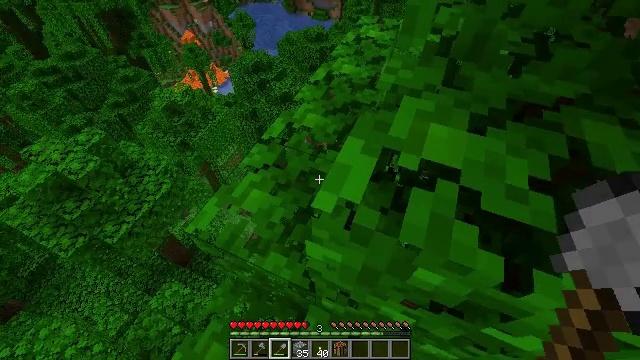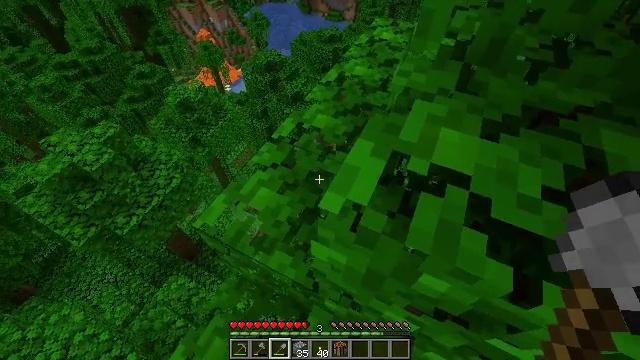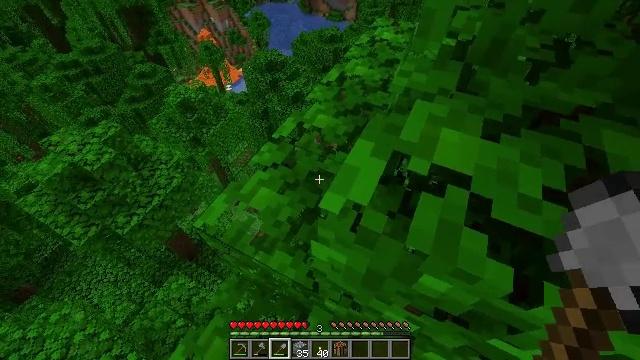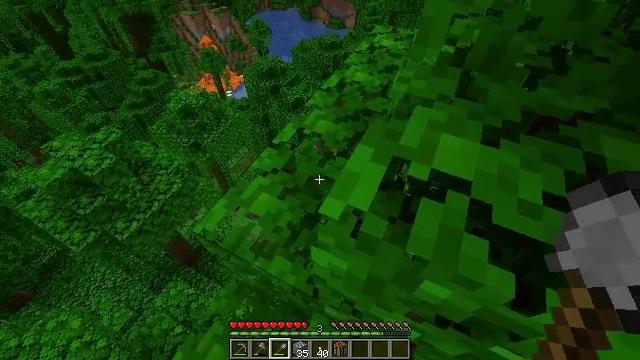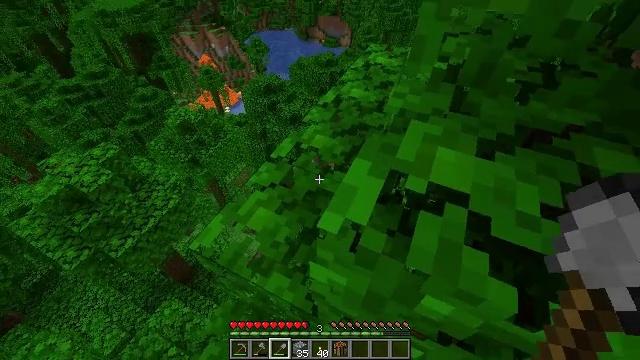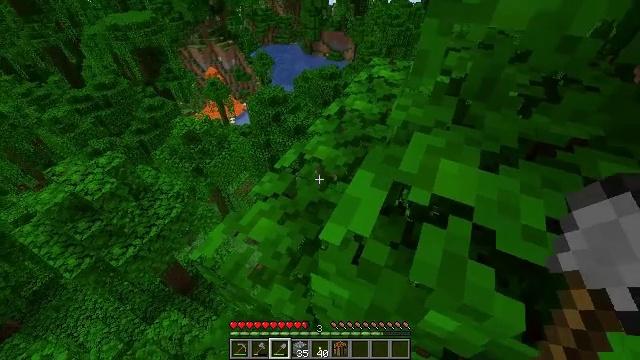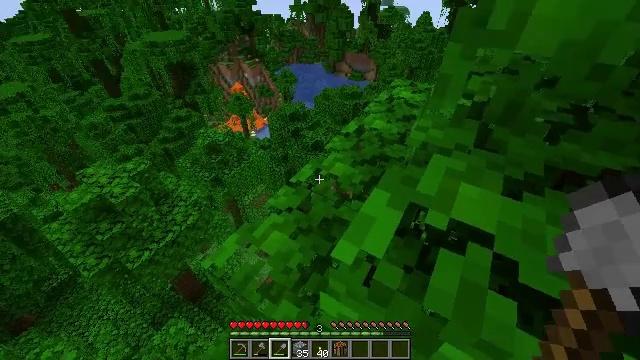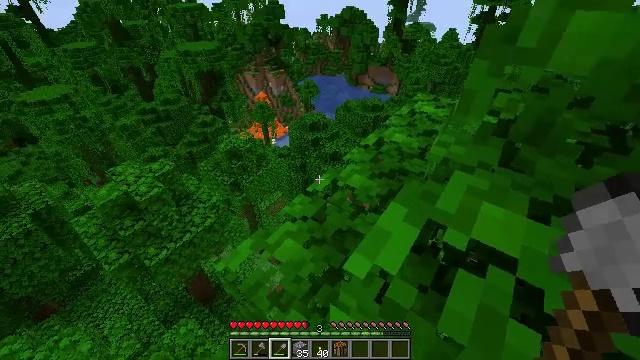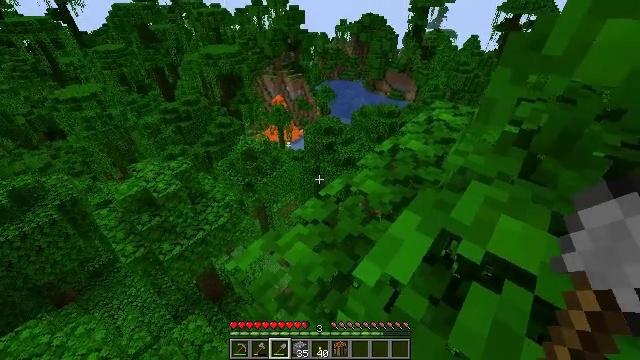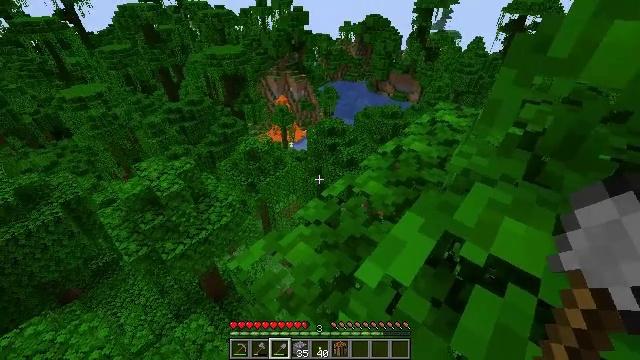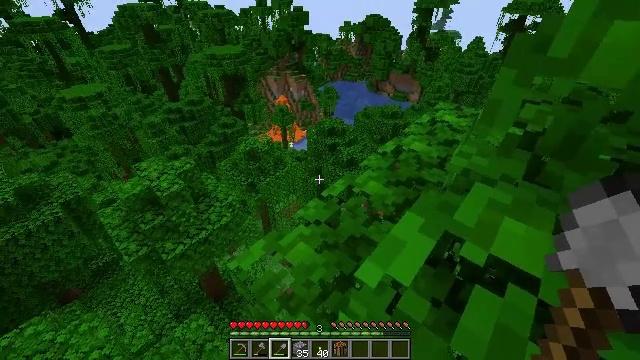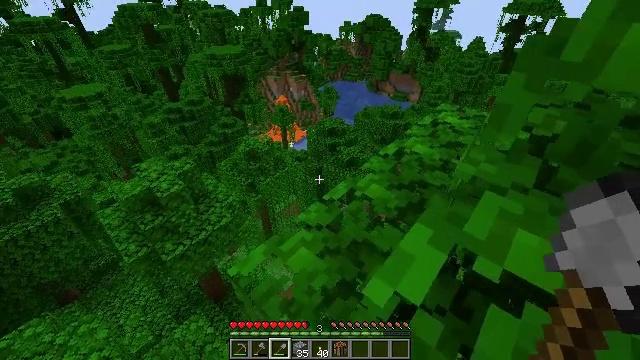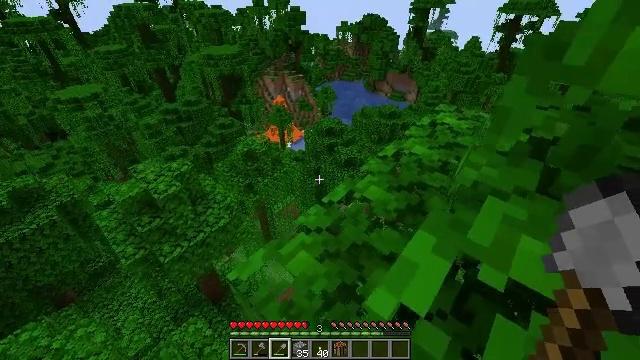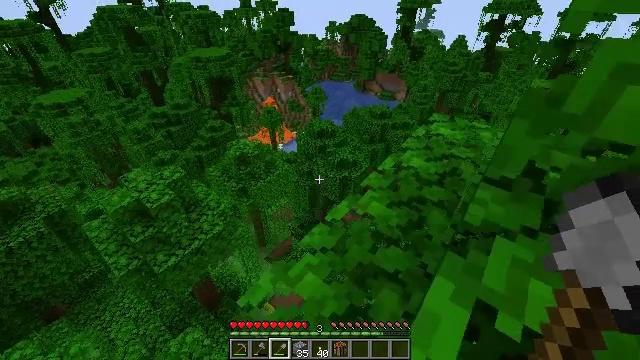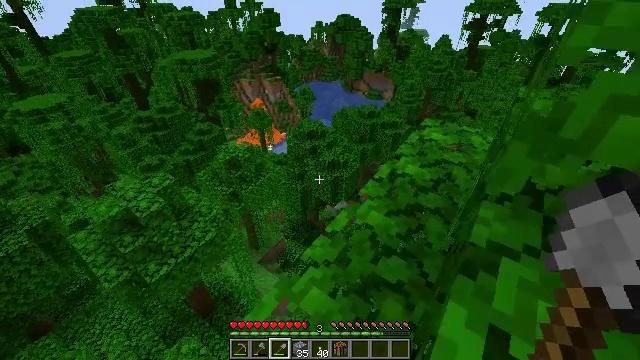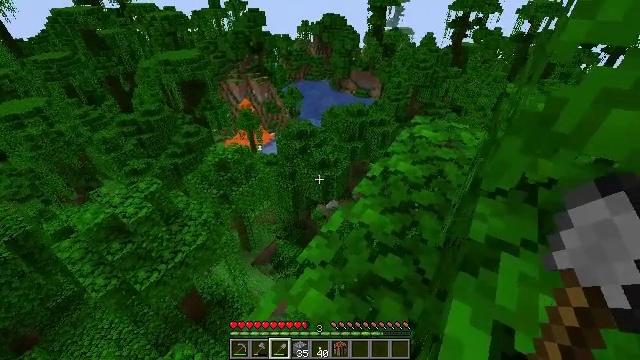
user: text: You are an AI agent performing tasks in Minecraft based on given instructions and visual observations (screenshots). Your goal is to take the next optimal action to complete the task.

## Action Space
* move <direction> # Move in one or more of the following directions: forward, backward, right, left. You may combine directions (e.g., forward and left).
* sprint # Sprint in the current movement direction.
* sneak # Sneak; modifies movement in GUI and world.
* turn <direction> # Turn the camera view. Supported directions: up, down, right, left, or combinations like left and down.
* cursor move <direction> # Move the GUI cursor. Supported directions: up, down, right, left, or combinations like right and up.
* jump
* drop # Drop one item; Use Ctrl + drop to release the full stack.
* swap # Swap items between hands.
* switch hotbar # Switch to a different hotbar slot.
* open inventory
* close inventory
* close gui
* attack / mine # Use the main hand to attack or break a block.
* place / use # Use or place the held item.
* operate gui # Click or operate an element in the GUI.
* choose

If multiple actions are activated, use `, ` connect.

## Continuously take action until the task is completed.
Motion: motion action
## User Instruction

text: Mine a melon block.
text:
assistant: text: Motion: turn left
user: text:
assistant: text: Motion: no_op
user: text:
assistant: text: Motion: turn up
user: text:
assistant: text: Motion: turn up
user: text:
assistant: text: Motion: turn up
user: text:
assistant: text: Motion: turn left and up
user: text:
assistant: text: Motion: turn left and up
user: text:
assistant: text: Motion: turn left
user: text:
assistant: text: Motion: no_op
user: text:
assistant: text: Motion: no_op
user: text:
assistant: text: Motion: move forward
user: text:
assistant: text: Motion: move forward
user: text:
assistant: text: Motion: move forward, turn right
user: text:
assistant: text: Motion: move forward, turn right
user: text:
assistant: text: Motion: move forward, turn right
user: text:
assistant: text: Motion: move forward, turn right
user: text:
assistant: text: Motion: turn right
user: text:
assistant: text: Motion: no_op
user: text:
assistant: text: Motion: no_op
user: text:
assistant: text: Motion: no_op
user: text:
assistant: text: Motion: no_op
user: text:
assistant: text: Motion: turn right
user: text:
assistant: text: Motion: turn right
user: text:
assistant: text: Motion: no_op
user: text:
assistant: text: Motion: turn right
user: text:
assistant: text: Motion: turn right and down
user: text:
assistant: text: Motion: turn right and down
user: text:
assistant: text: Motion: turn right and down
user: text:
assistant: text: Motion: turn down
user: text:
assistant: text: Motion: turn left and down